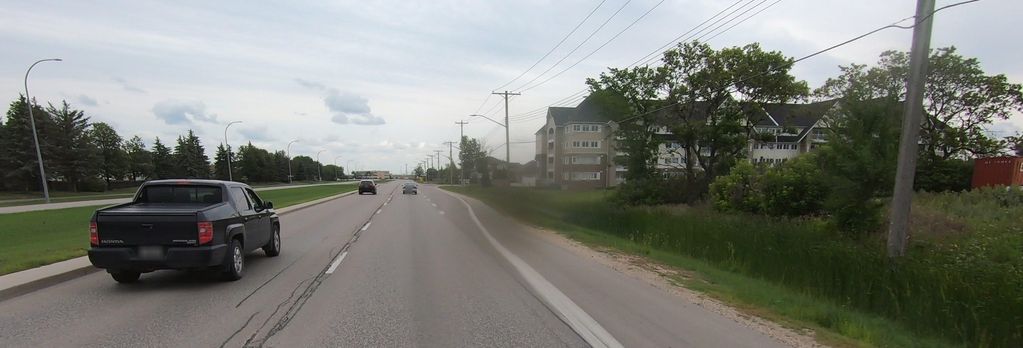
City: winnipeg